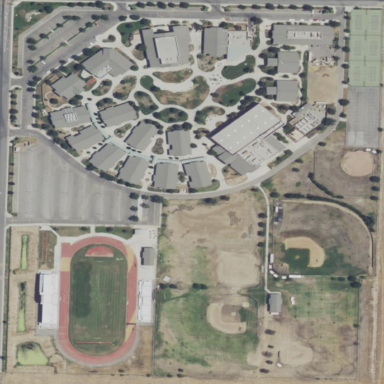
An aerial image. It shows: School.